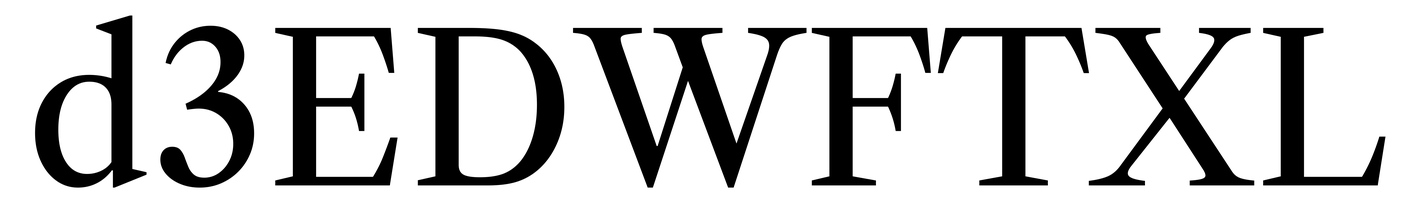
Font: LibreCaslonText_Regular